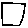
Label: square